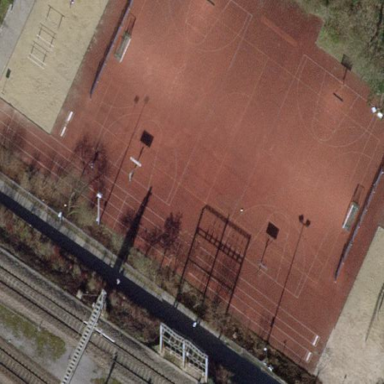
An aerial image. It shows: Multi-sport pitch for leisure activities.